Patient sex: M
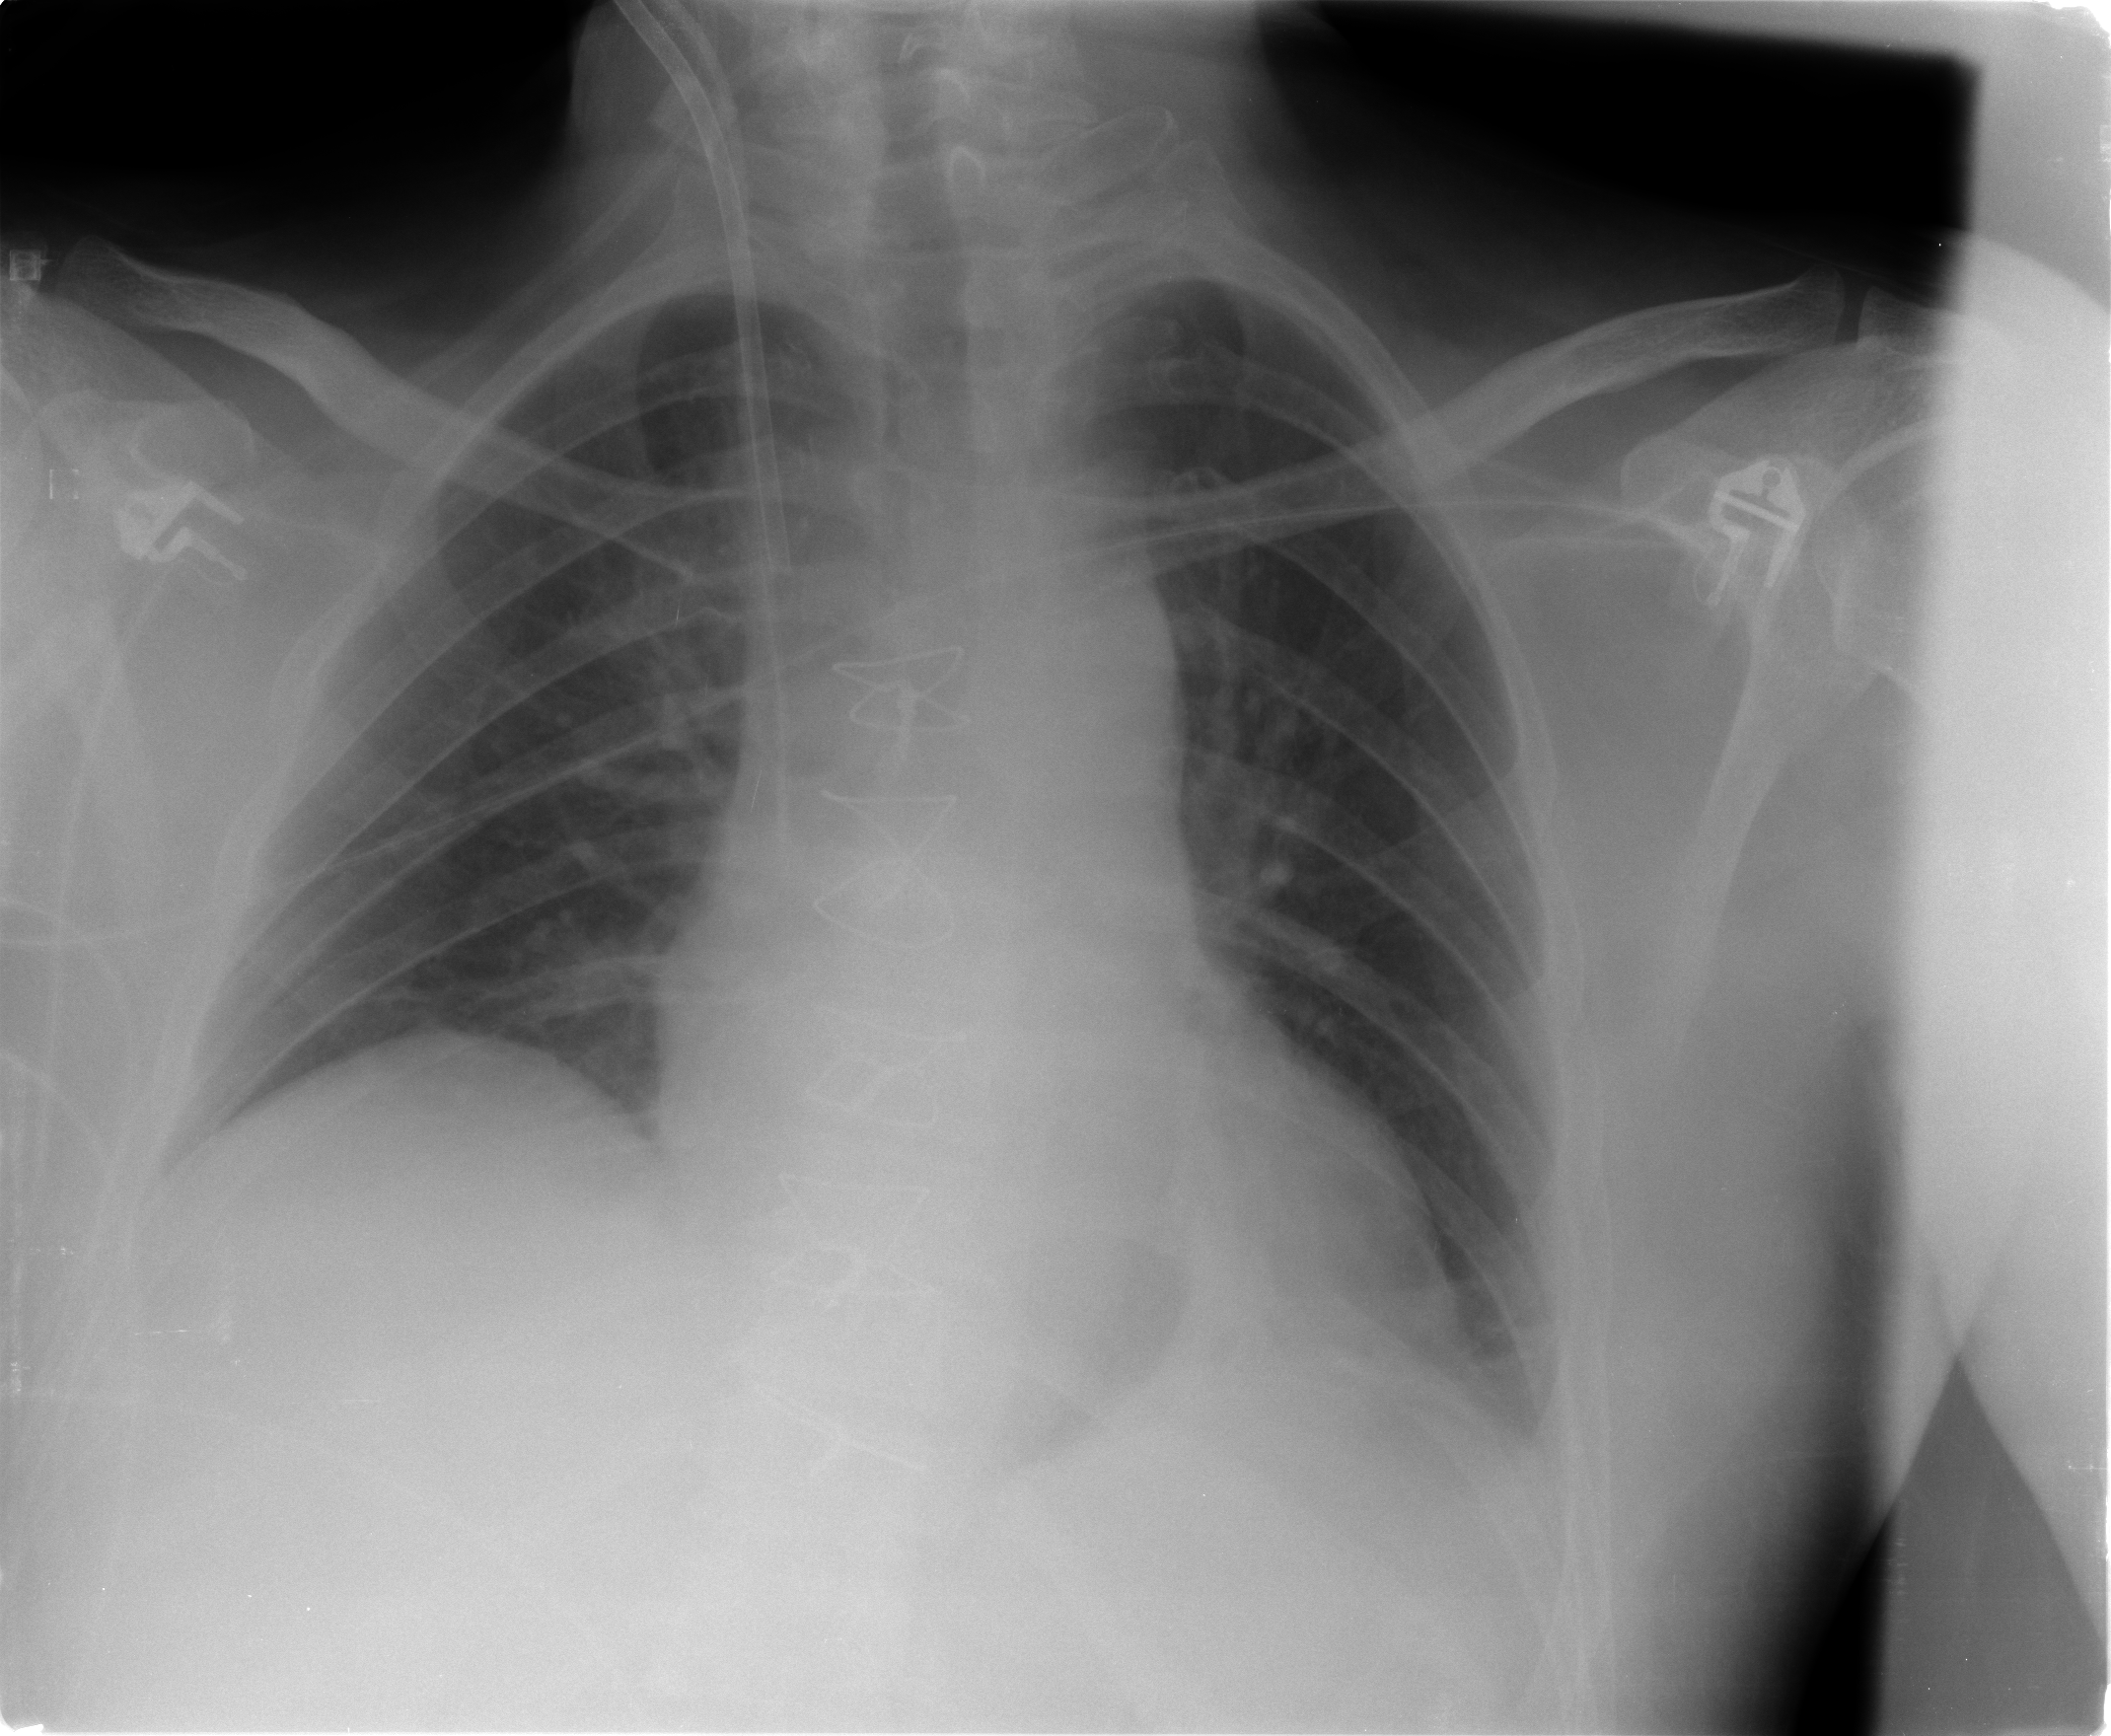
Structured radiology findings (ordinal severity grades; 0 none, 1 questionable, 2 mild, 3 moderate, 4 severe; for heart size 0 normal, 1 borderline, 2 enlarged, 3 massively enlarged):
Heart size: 0
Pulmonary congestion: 0
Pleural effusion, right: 0
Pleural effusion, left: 2
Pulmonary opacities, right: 0
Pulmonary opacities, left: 0
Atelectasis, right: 0
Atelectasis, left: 2